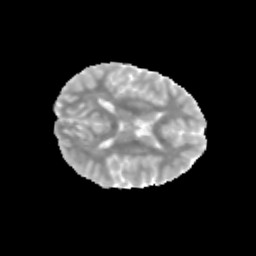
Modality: MD
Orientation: axial
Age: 13
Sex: male
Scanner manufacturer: siemens
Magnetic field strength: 3 T
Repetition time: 3.8 s
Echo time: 0.07 s